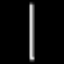
Label: line